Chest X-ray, PA view. Patient: 54 years old, sex M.
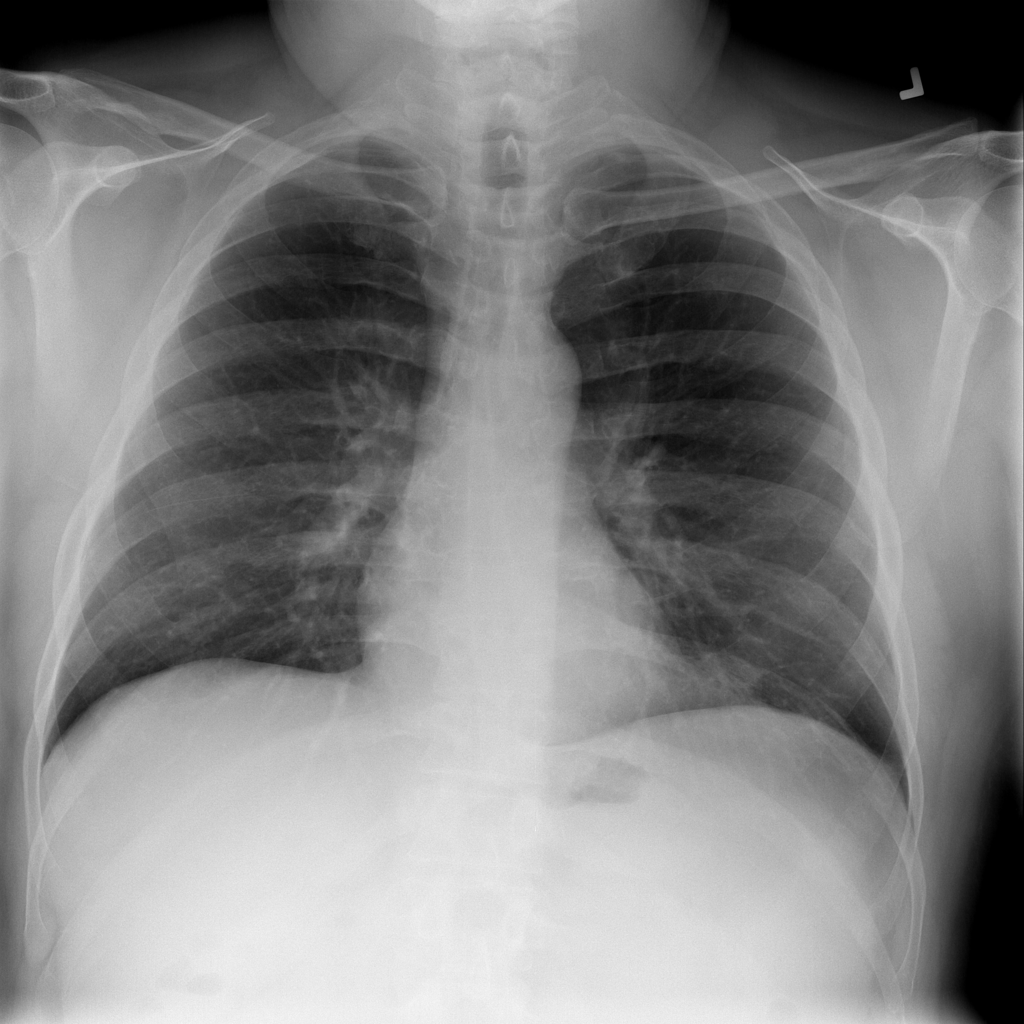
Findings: No Finding